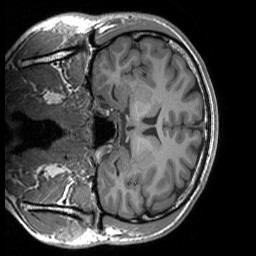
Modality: T1w
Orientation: coronal
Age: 25
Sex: male
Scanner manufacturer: siemens
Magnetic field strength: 3 T
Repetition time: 1.8 s
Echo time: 0.00252 s